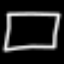
Label: square